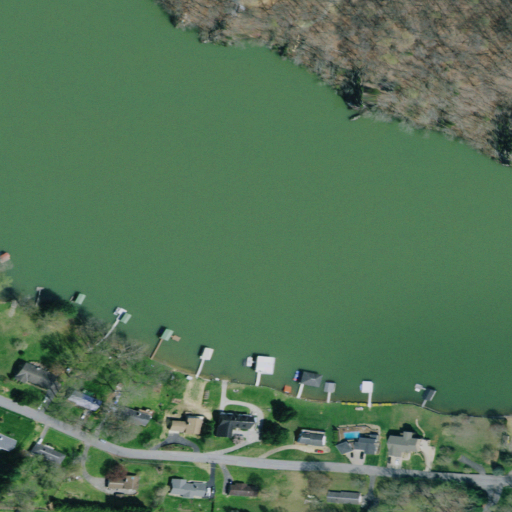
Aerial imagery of island in Tennessee named Brown Island (historical) containing open water, deciduous forest, open development, low intensity development, mixed forest, medium intensity development, pasture, and high intensity development